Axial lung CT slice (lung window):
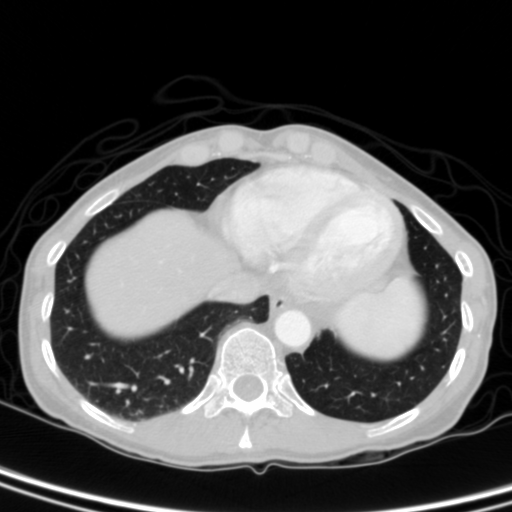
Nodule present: no